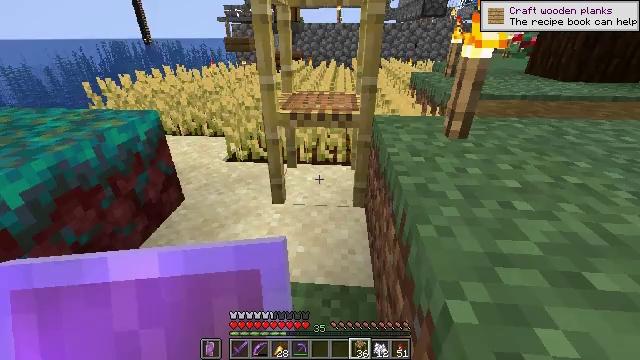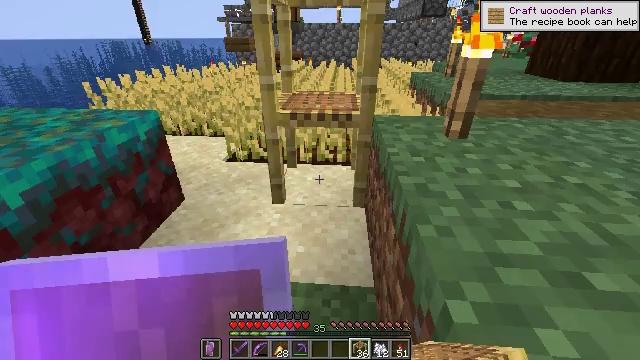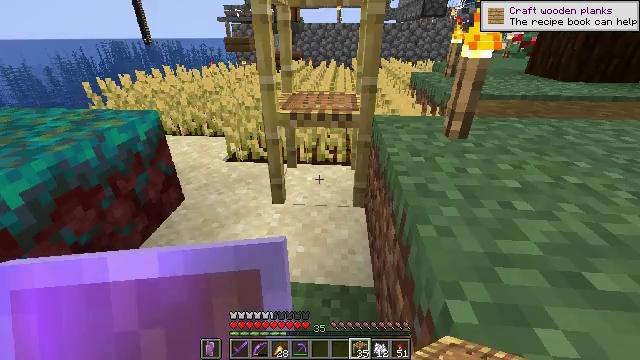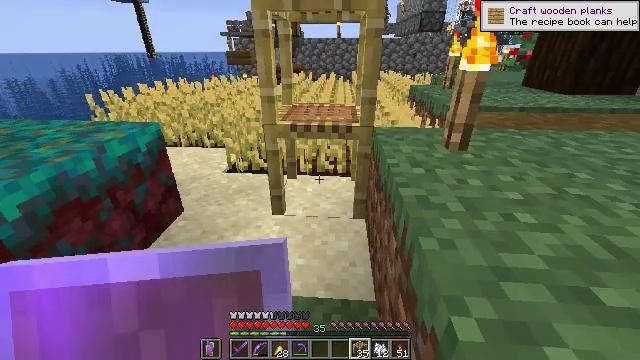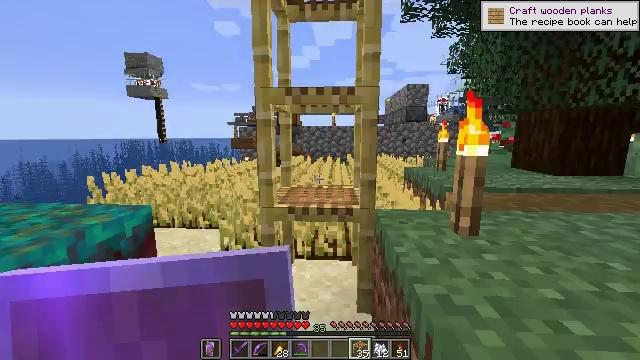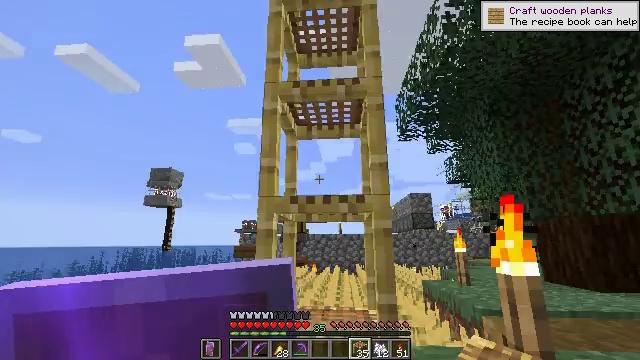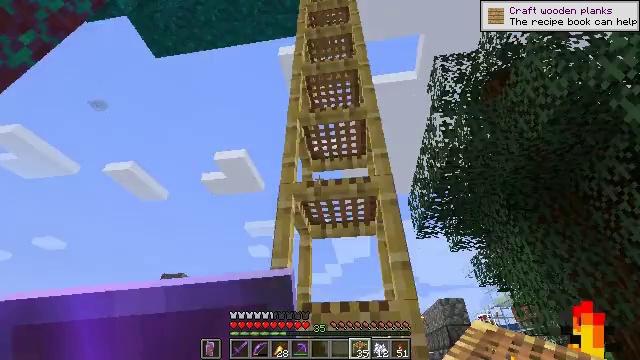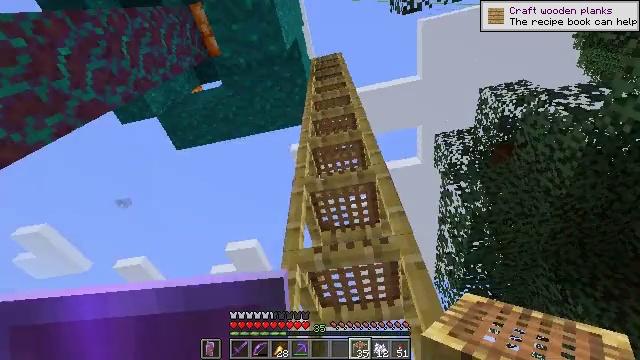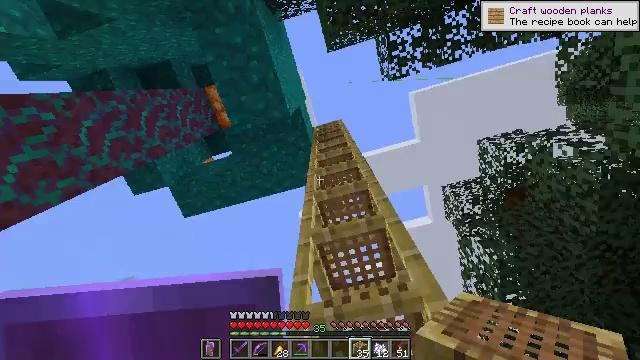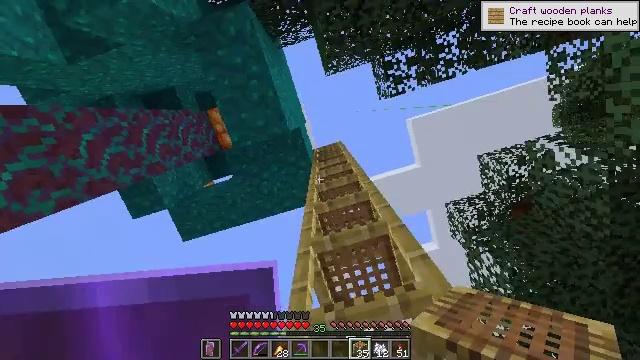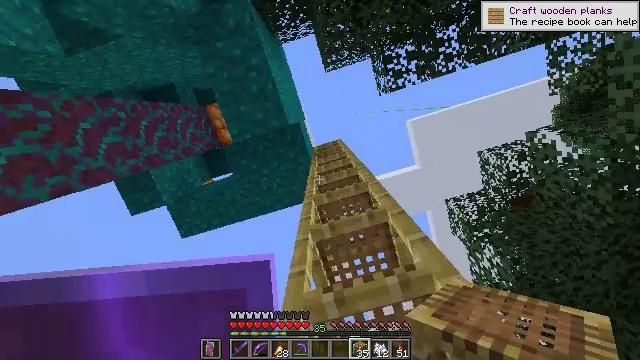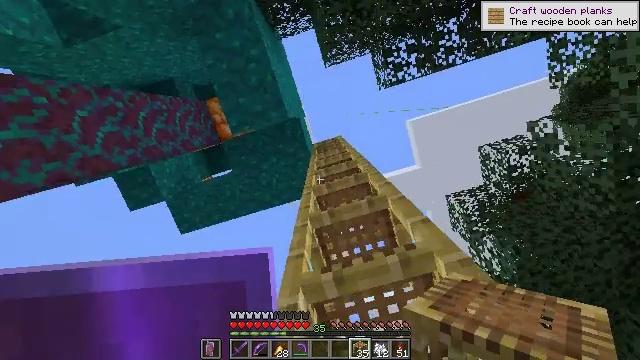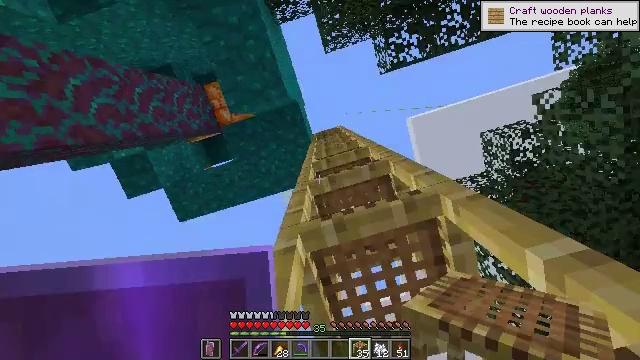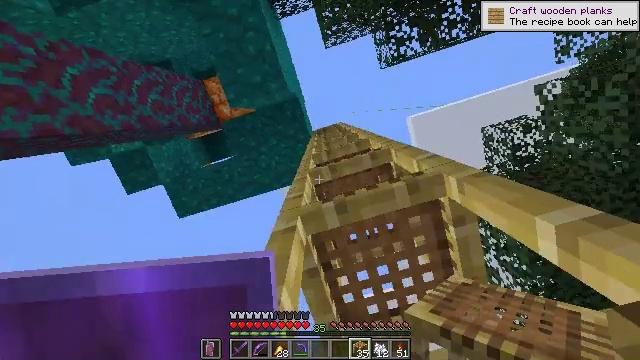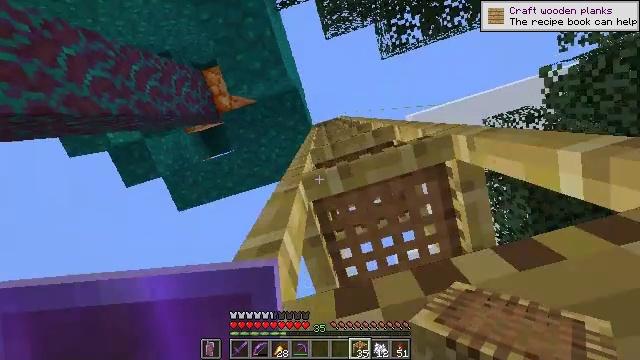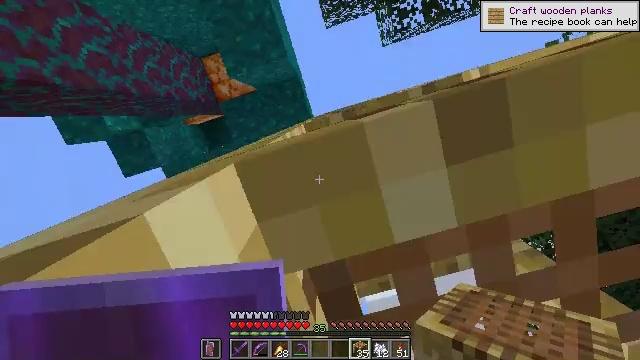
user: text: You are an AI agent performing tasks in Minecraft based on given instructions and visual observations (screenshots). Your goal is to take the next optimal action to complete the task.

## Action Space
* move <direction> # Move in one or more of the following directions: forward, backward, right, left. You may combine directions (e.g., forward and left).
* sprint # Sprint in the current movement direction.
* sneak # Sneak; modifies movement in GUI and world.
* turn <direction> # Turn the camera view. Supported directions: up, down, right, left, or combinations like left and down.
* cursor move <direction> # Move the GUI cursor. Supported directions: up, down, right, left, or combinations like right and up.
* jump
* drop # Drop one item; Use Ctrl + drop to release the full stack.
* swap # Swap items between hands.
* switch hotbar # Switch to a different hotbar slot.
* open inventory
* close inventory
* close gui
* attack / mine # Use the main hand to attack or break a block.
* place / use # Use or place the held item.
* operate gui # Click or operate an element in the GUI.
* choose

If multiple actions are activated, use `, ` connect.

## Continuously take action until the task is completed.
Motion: motion action
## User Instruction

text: Attack the shroomlight to pick it up.
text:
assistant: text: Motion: no_op
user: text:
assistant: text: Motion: no_op
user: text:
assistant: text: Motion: move forward, turn up
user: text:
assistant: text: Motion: move forward, turn up
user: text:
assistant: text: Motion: move forward, turn left and up
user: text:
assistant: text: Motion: move forward, turn left and up
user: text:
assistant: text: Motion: move forward, turn left and up
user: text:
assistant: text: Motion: move forward, turn left and up
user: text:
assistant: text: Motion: move forward, turn left and up
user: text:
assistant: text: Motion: move forward
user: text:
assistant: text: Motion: move forward
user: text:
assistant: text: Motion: move forward
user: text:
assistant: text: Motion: move forward
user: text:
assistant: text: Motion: move forward
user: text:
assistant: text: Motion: no_op
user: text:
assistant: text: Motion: no_op
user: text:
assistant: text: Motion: no_op
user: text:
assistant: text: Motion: no_op
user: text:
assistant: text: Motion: no_op
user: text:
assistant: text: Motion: no_op
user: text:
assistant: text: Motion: no_op
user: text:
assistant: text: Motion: no_op
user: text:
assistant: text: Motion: jump
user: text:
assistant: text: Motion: jump
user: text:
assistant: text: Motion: jump
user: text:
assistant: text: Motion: turn left, jump
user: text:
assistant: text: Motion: turn left, jump
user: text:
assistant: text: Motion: turn left, jump
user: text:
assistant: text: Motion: turn left, jump
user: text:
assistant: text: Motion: jump